Interaction volume radius: 5 \u00c5
Interaction volume height: 35 \u00c5
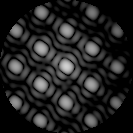
Disorder parameter: 0.03565